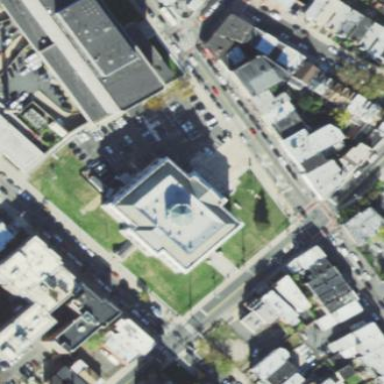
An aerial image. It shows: Courthouse building.